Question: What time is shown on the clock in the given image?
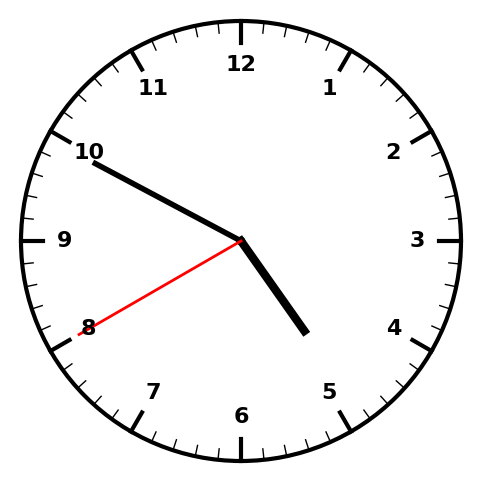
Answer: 04:49:40